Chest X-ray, PA view. Patient: 38 years old, sex F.
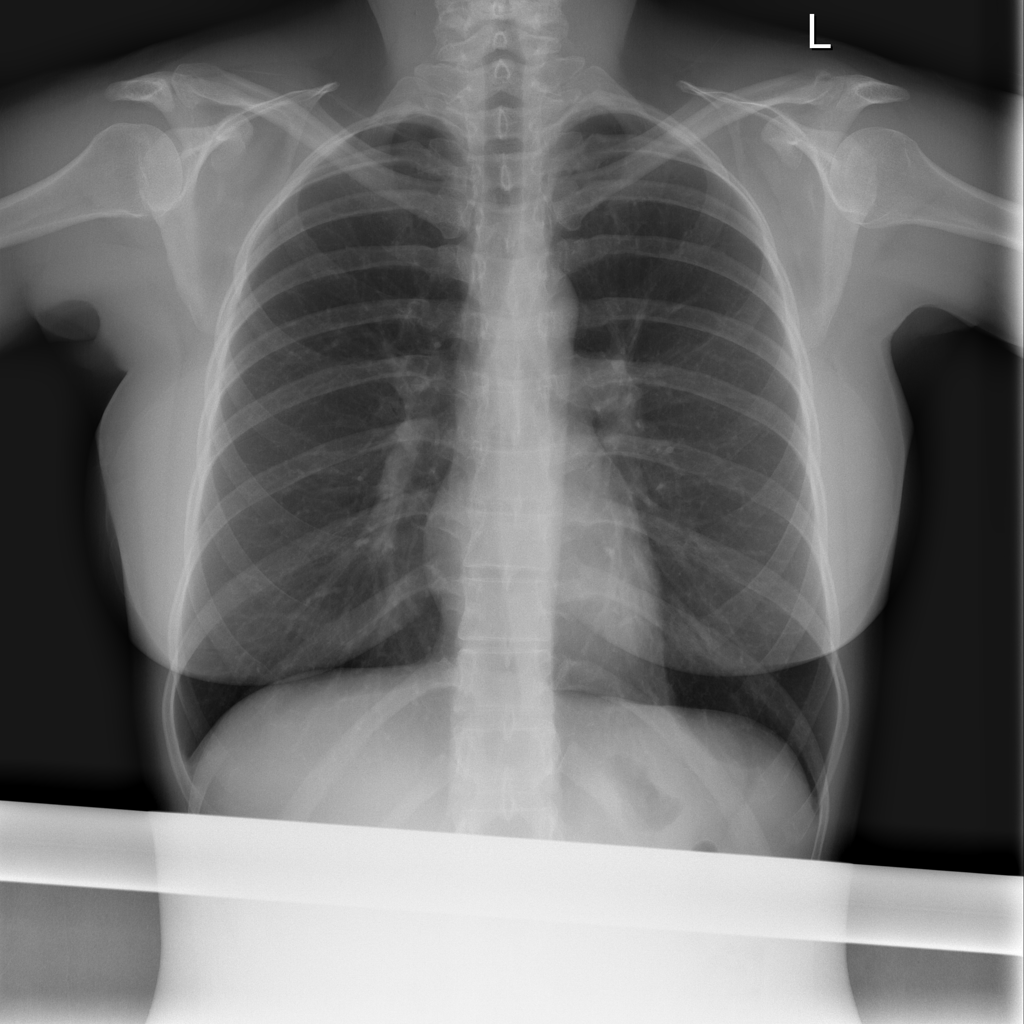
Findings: No Finding